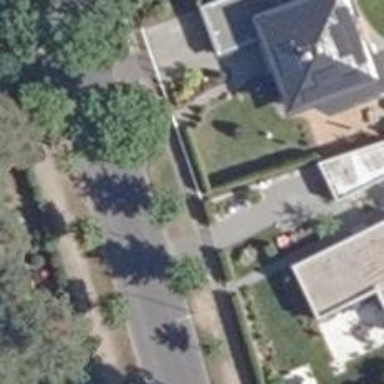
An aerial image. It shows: Sidewalk.